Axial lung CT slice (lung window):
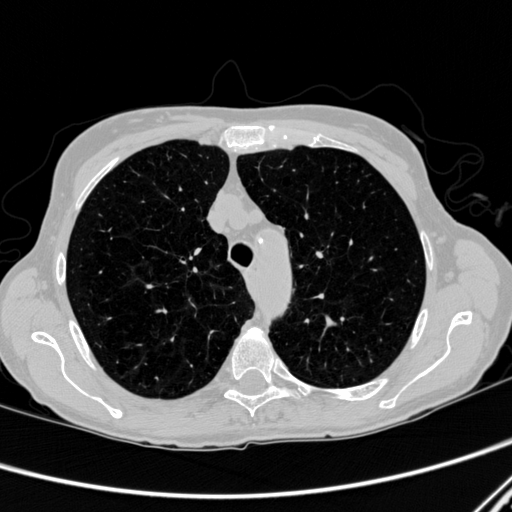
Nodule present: no